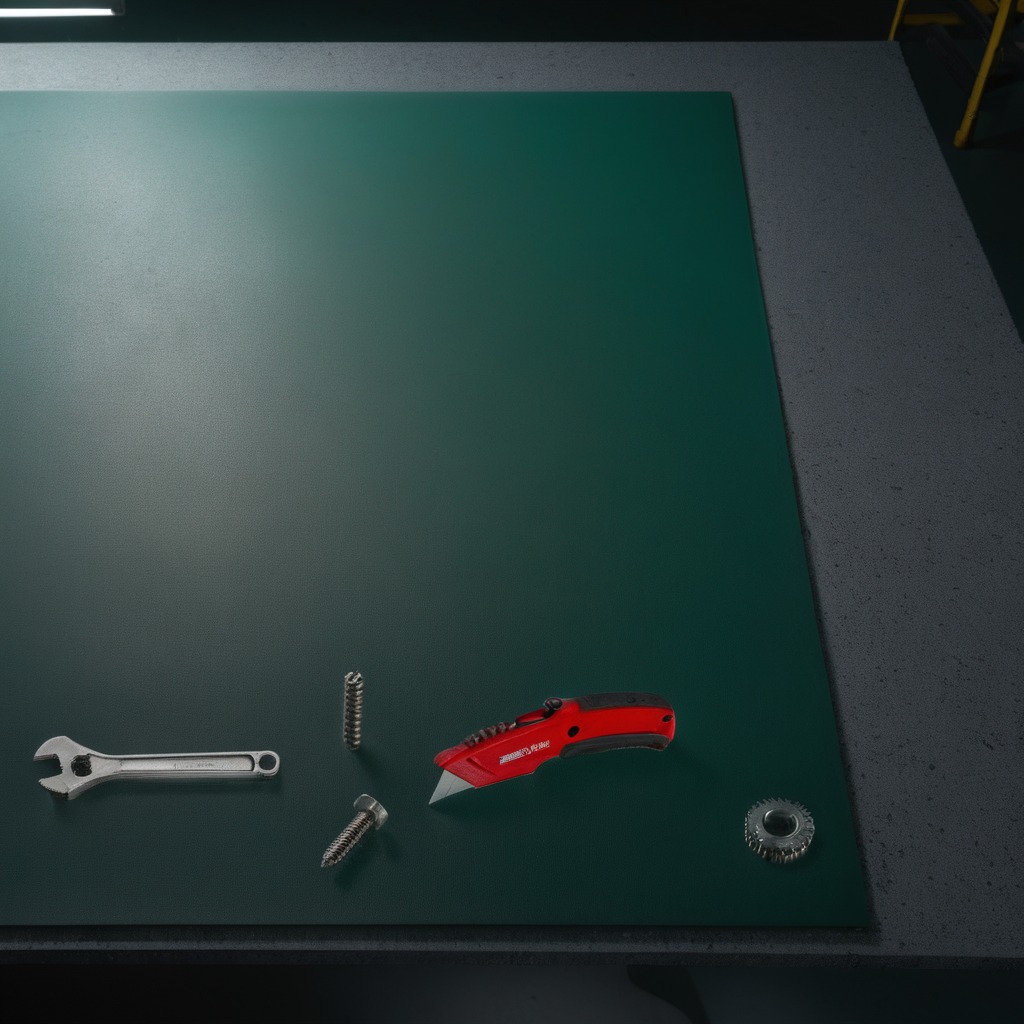
A steel gear with teeth, a utility knife, a metal machine screw, a coiled metal spring, and a wrench are lying on the granite tabletop.